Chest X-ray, AP view. Patient: 70 years old, sex M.
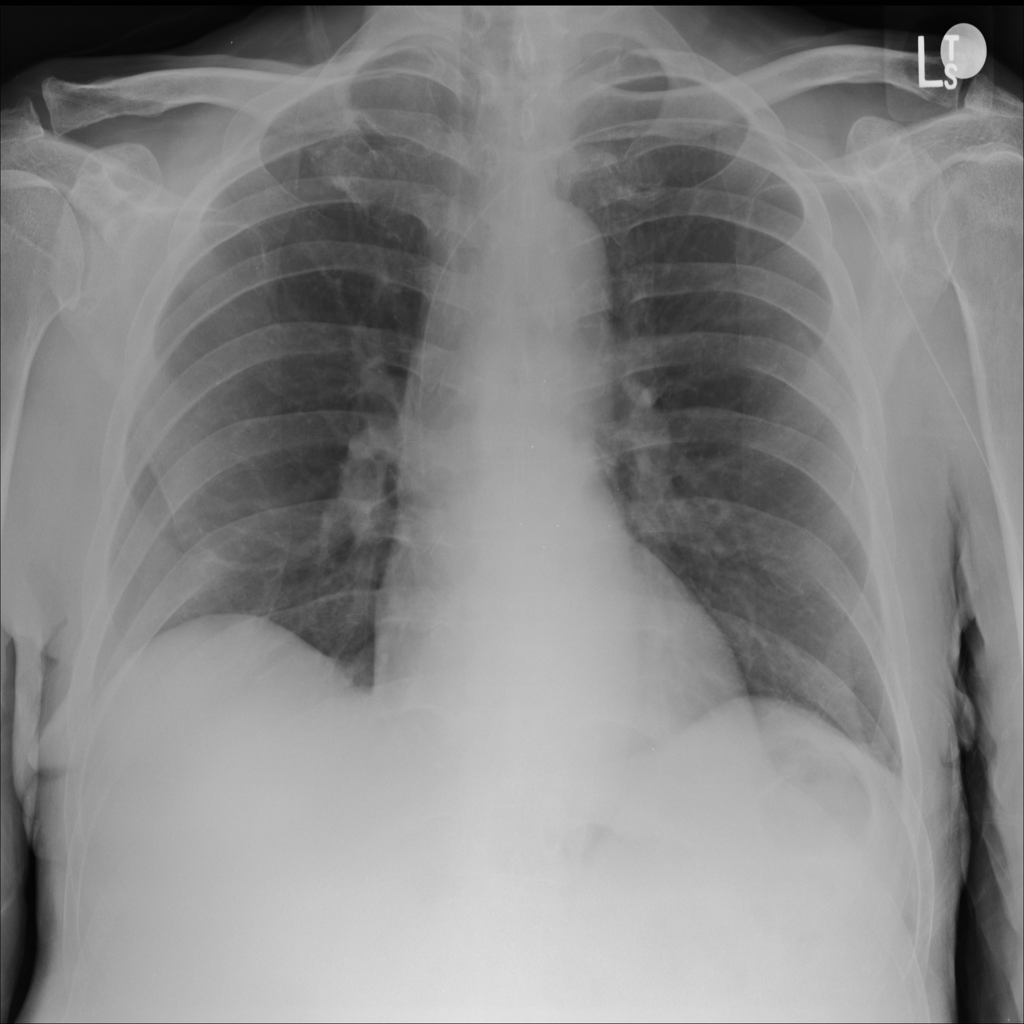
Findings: No Finding